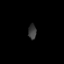
Tissue: prostate
Cell type: T cells
Senescence score: 0.3514
Nuclear area (px): 121
Mean DAPI intensity: 57.322